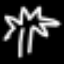
Label: palm tree